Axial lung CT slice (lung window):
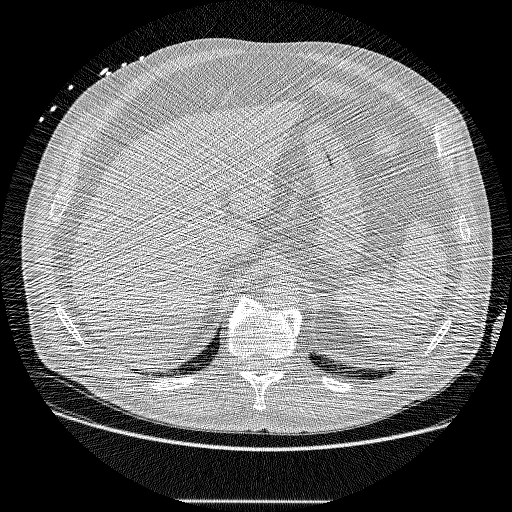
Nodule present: no